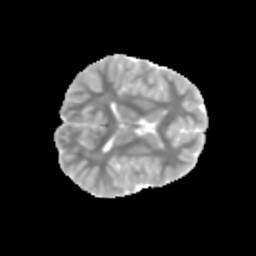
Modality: MD
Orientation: axial
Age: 11
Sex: male
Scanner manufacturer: siemens
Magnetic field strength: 3 T
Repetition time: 3.8 s
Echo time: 0.07 s